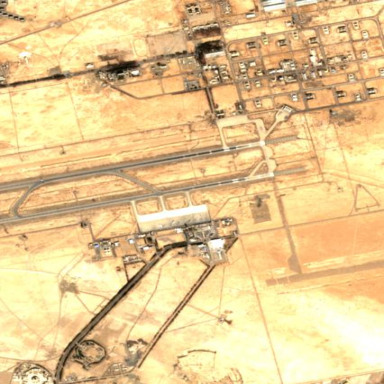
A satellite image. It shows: Military airfield within larger international aerodrome.